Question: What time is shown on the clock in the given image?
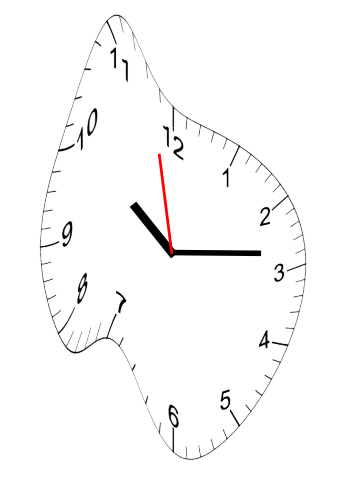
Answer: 10:13:58